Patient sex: F
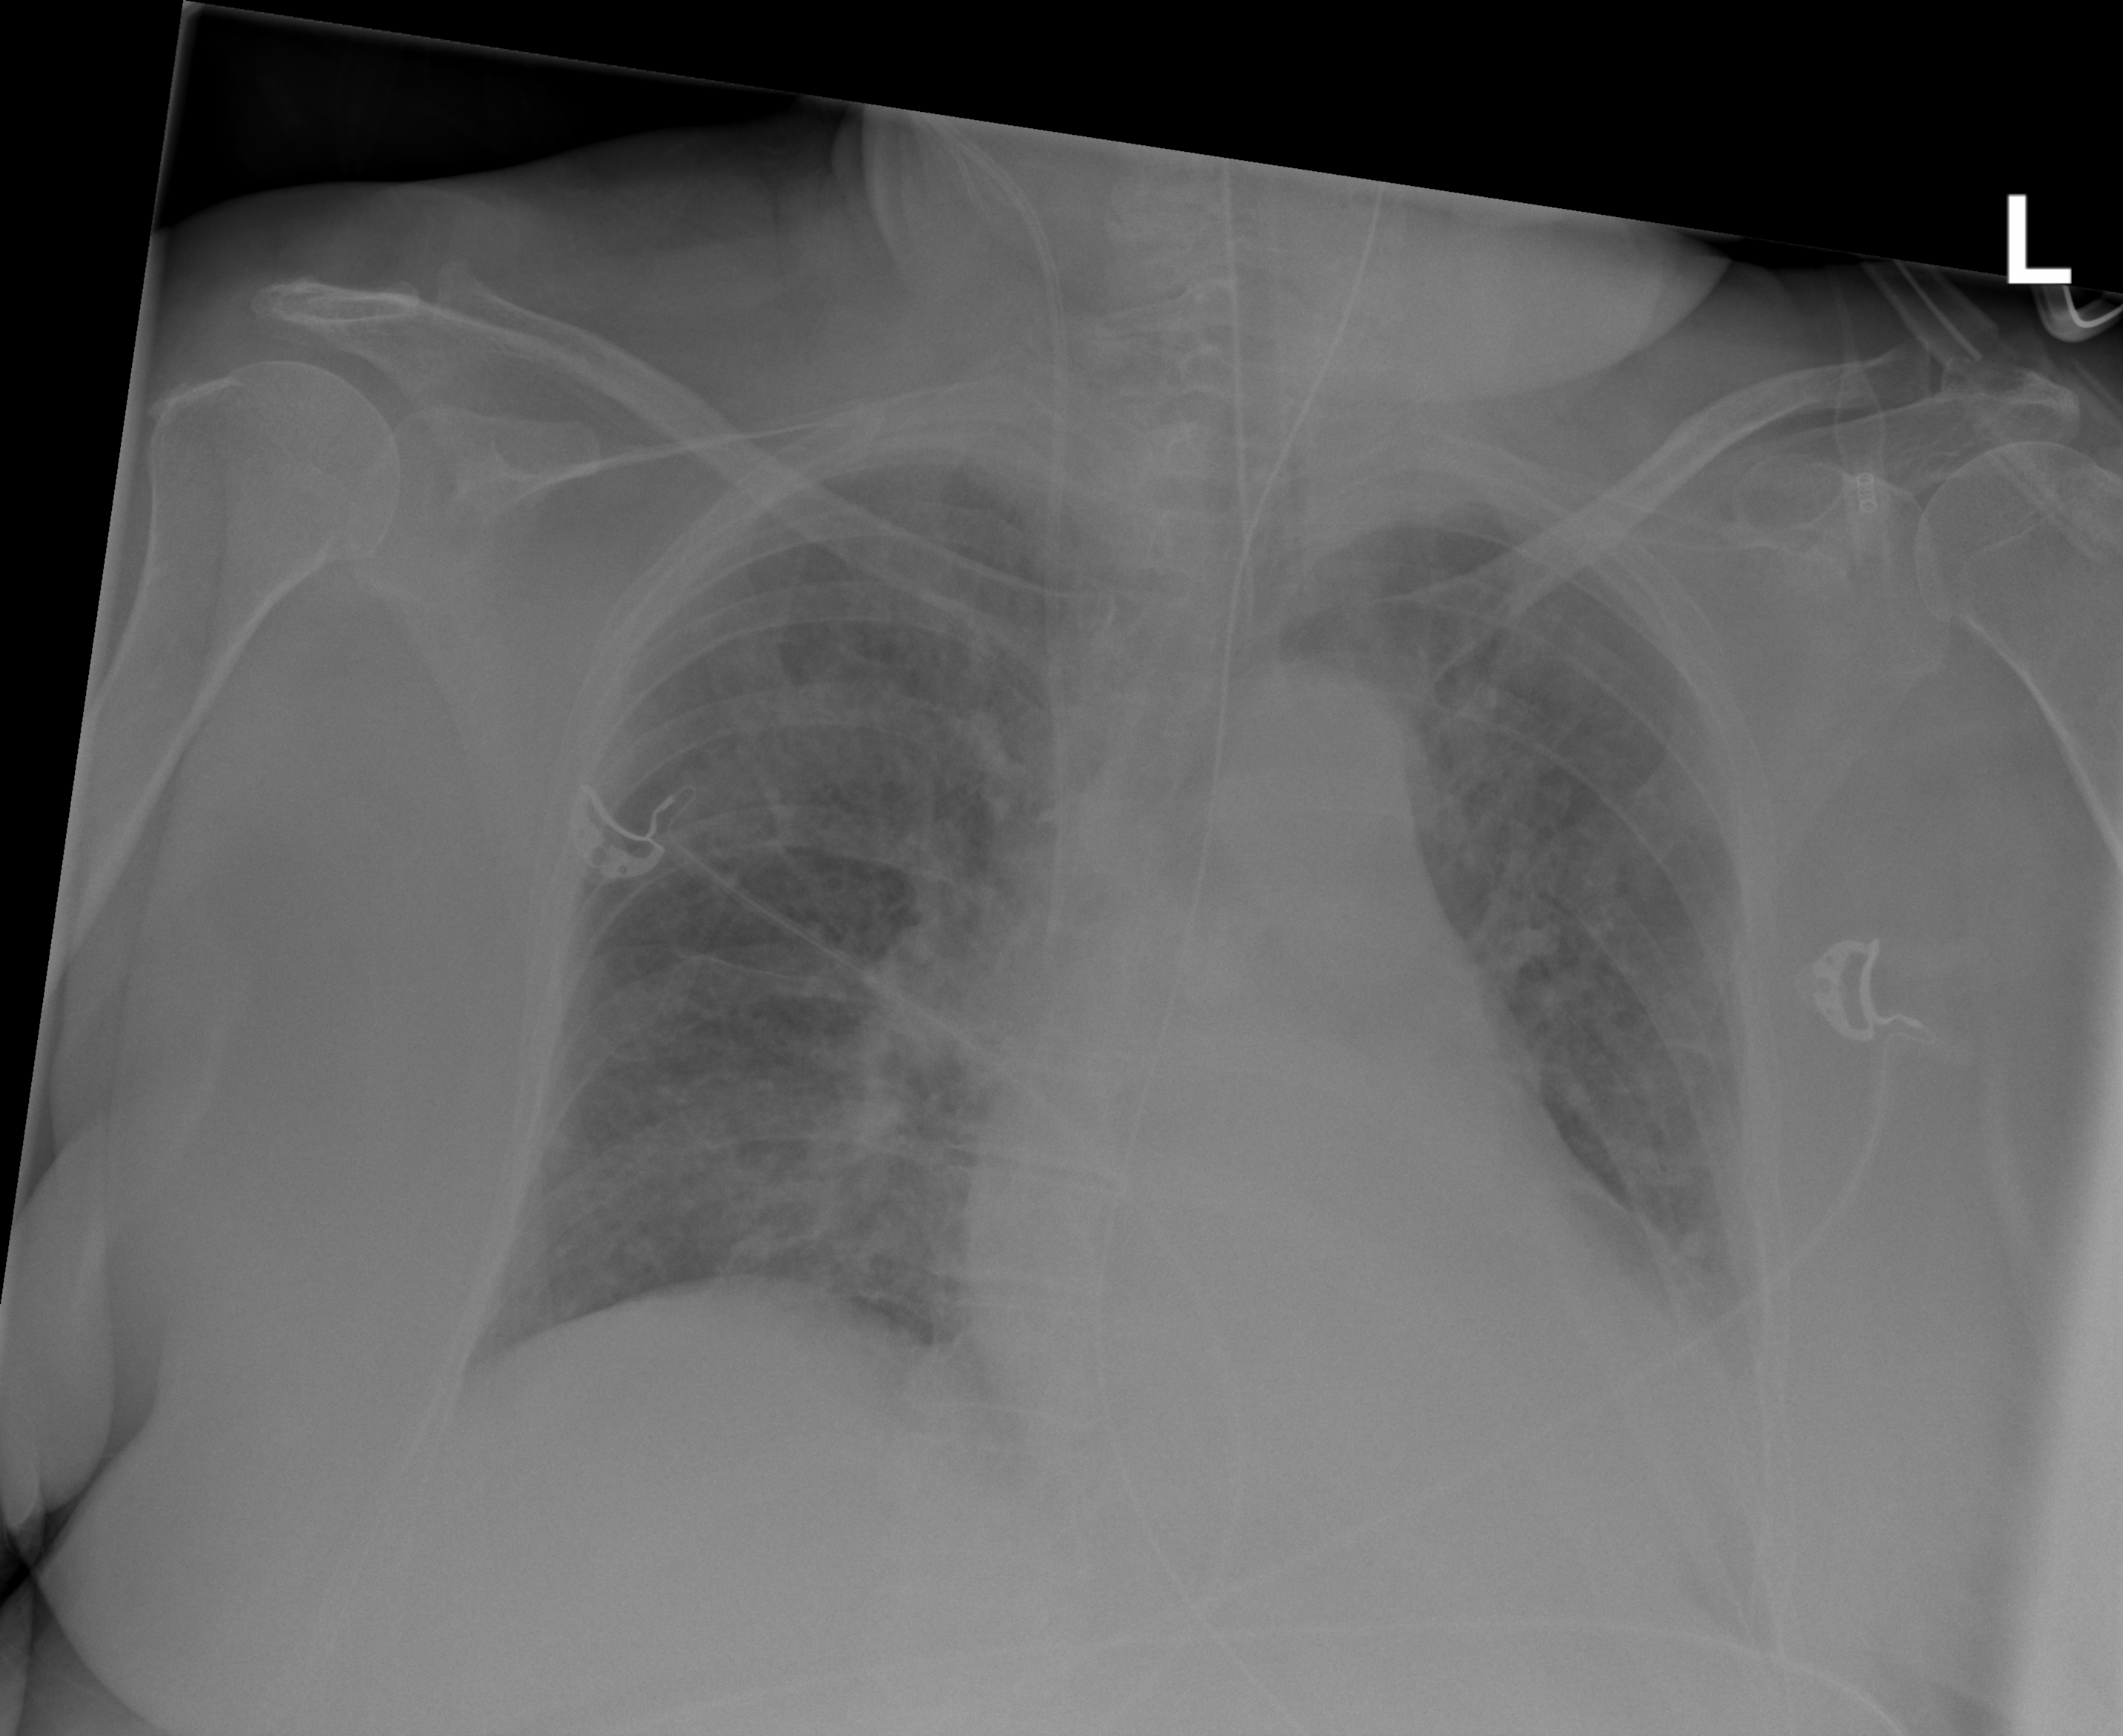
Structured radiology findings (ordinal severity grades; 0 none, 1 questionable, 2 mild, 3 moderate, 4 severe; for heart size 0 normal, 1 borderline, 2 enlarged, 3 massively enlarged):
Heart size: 2
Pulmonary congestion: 2
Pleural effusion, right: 0
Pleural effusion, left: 2
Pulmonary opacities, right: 2
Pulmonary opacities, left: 2
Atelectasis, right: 0
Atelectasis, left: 2